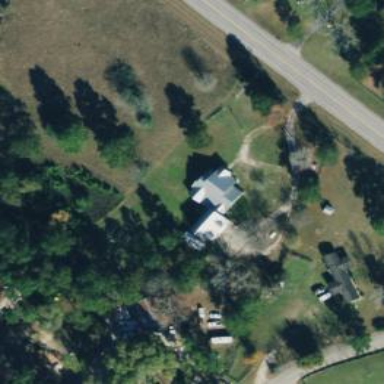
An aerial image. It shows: Driveway leading to service road.